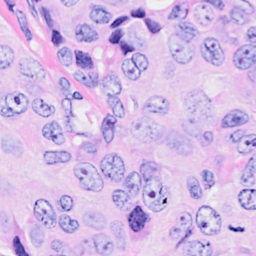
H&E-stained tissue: Breast